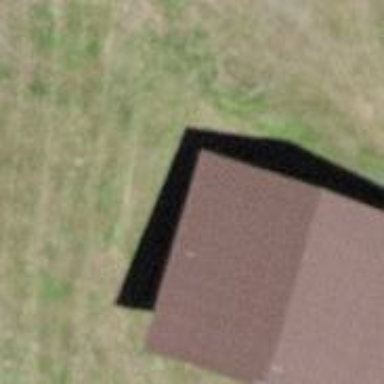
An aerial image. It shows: Barn.